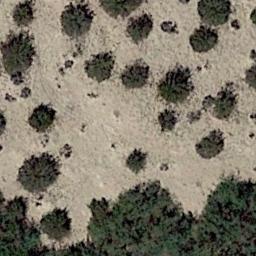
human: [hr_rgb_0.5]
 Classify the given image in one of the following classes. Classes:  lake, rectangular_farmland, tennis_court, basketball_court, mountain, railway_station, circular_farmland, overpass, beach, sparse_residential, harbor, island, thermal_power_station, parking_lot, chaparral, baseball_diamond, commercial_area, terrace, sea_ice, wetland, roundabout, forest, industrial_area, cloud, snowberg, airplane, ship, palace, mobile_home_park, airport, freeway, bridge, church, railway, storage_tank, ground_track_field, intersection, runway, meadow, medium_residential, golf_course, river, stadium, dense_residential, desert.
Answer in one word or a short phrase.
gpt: chaparral